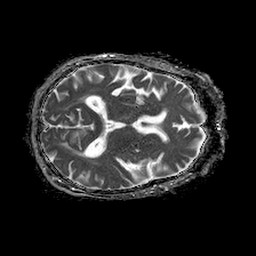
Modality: ADC
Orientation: axial
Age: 70
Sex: female
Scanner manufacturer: philips
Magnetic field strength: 1.5 T
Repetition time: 4.6 s
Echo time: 0.08631 s